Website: apple
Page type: payment
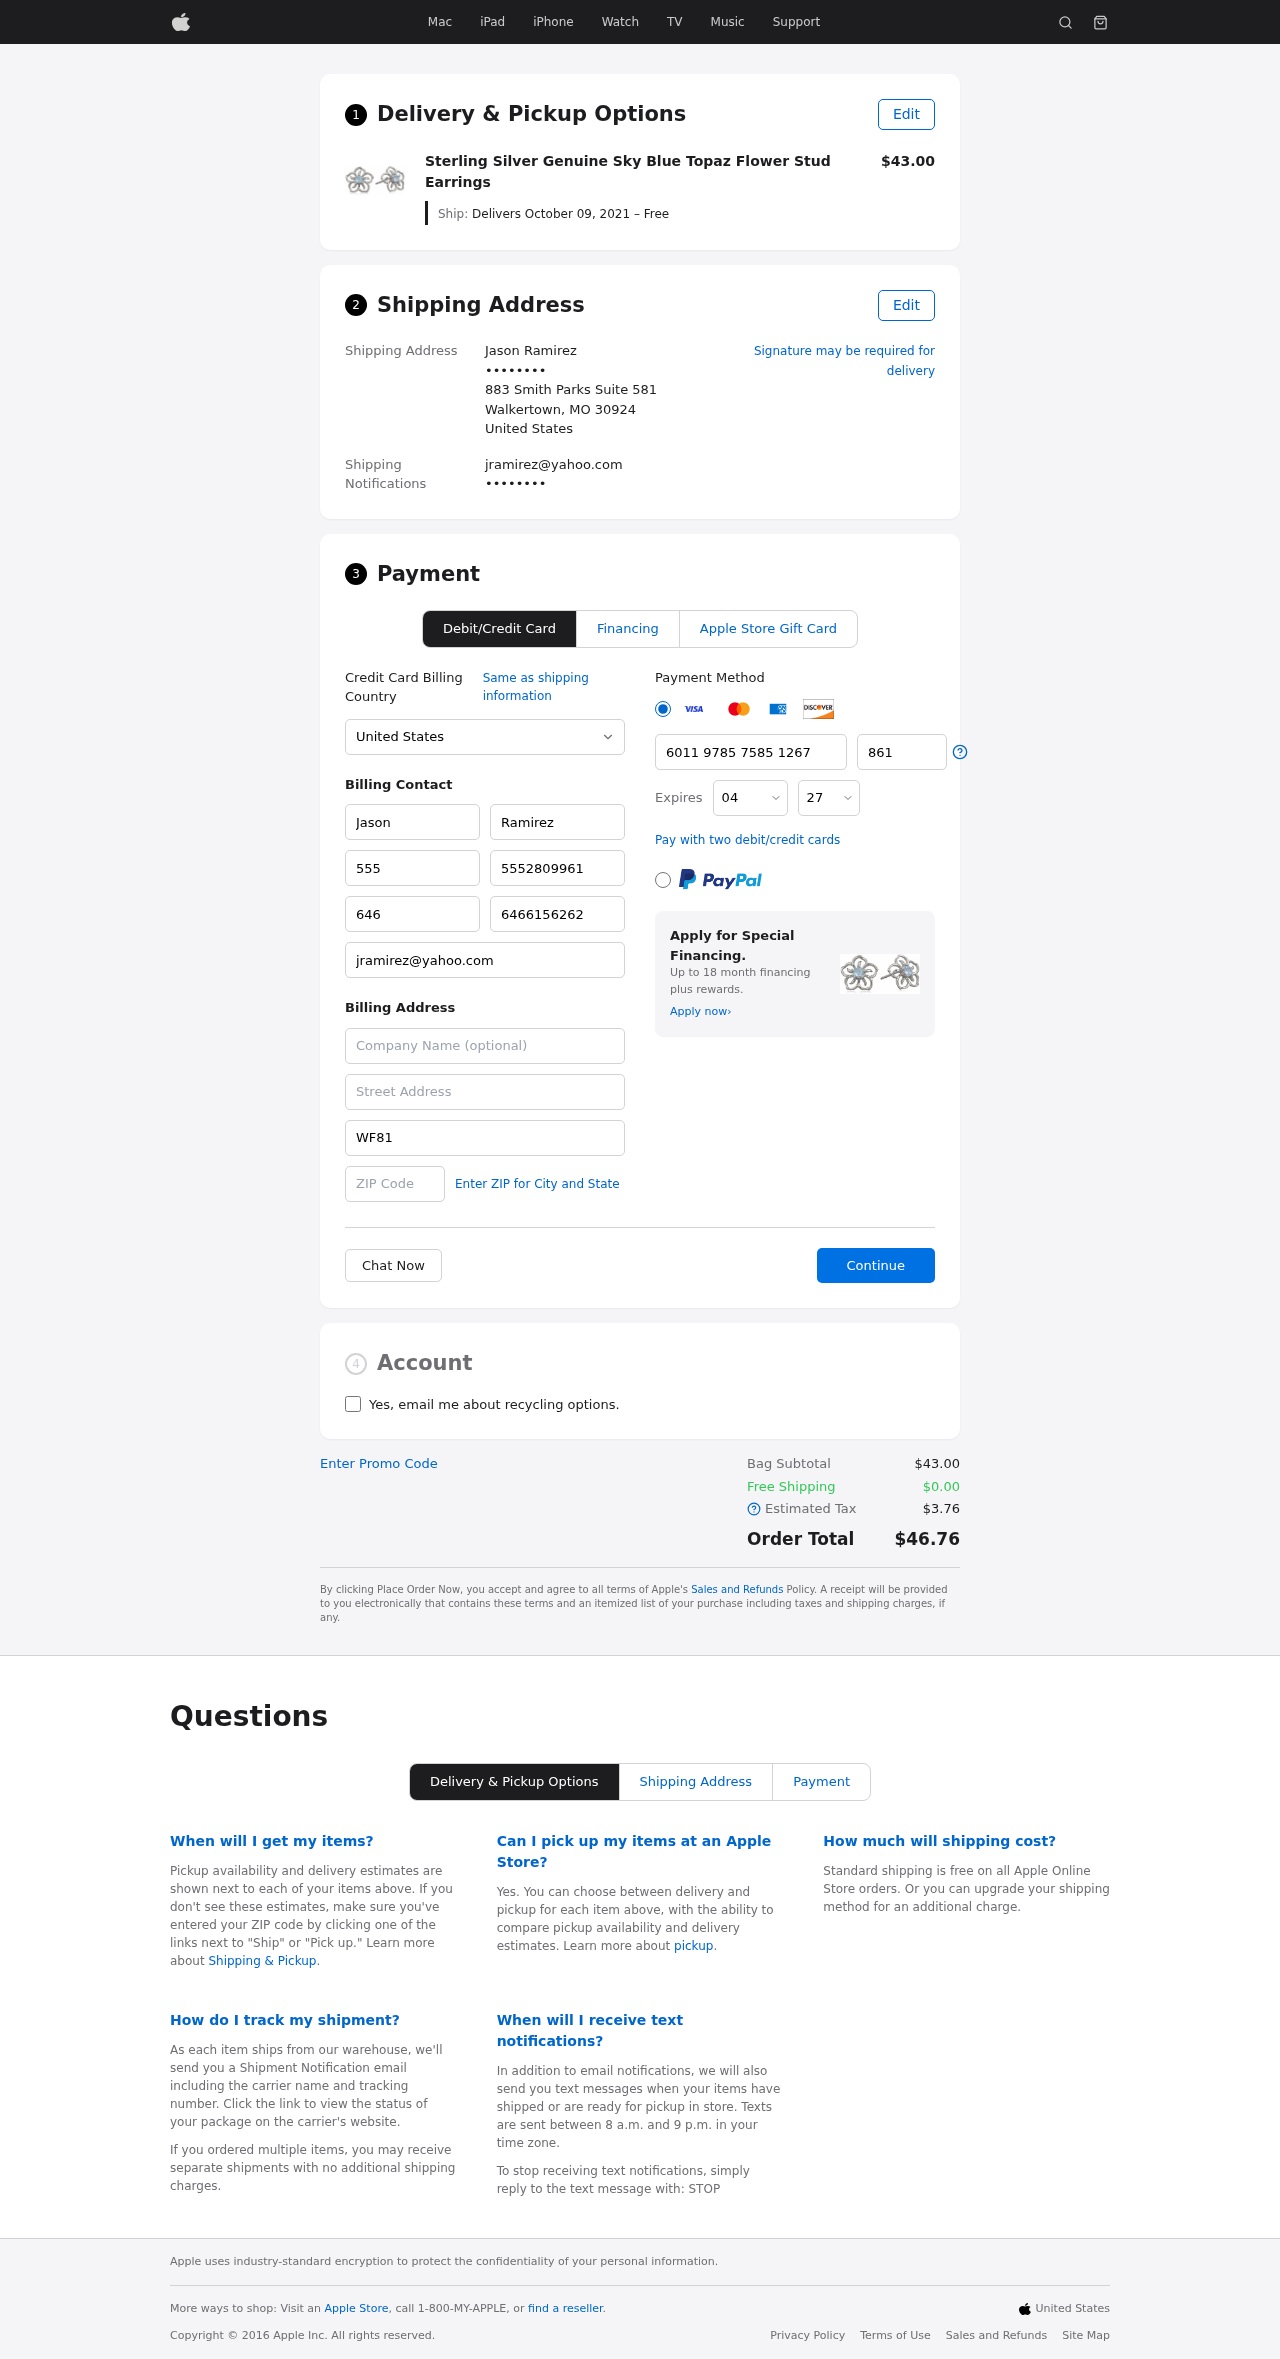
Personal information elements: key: PII_CARD_CVV
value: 861
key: PII_CARD_EXPIRY_MONTH
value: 04
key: PII_CARD_EXPIRY_YEAR
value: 27
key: PII_CARD_NUMBER
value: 6011 9785 7585 1267
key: PII_CITY_STATE_ZIP
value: Walkertown, MO 30924
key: PII_COUNTRY
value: United States
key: PII_EMAIL
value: jramirez@yahoo.com
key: PII_EMAIL2
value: jramirez@yahoo.com
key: PII_FIRSTNAME
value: Jason
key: PII_FULLNAME
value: Jason Ramirez
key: PII_LASTNAME
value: Ramirez
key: PII_PHONE3
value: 5552809961
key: PII_PHONE_ALT
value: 6466156262
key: PII_PHONE_ALT_AREA
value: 646
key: PII_PHONE_AREA
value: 555
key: PII_SECURITY_CODE
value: WF81
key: PII_STREET
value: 883 Smith Parks Suite 581
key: PII_PHONE
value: ••••••••
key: PII_PHONE2
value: ••••••••
Product elements: key: PRODUCT1_NAME
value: Sterling Silver Genuine Sky Blue Topaz Flower Stud Earrings
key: PRODUCT1_PRICE
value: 43
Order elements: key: ORDER_DELIVERY_DATE
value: Delivers October 09, 2021 – Free
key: ORDER_SUBTOTAL
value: $43.00
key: ORDER_SHIPPING_COST
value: $0.00
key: ORDER_TAX
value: $3.76
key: ORDER_TOTAL
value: $46.76